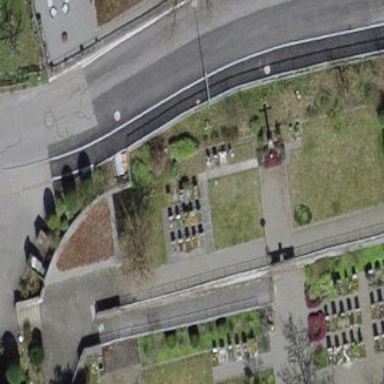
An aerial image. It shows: Grave yard.